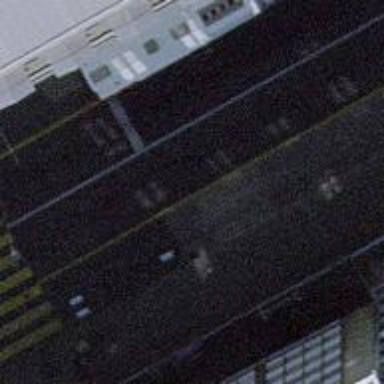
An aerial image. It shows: Bus stop with shelter for trolleybuses.